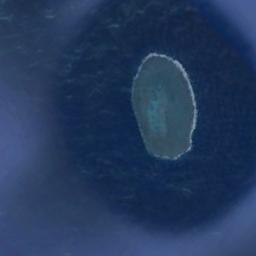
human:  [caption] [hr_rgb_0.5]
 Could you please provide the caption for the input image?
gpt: The island is surrounded by water .

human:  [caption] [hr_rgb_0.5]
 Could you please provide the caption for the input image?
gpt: The island is cool like a girl in a skirt .

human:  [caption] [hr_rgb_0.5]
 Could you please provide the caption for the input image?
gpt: The island with a large reef is surrounded by light blue waters .

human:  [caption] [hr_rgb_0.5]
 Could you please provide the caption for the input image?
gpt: The green island, Which is approximately elliptical in shape, Is surrounded by blue sea water  There are lush plants on the island and white sand beaches around the circle .

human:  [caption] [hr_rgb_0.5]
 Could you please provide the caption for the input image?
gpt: The blue island is on a blue sea .